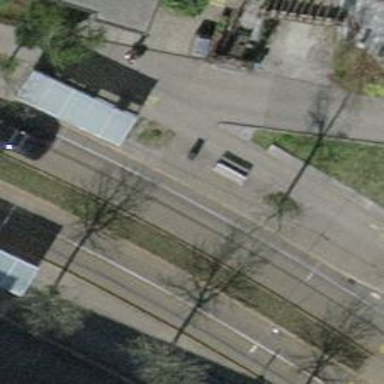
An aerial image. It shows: Bench.